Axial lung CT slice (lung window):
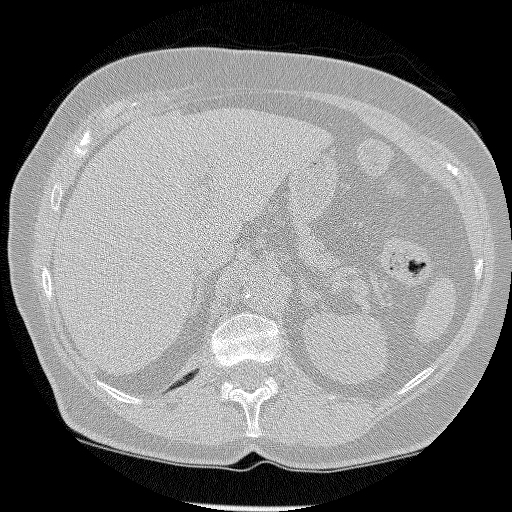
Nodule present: no